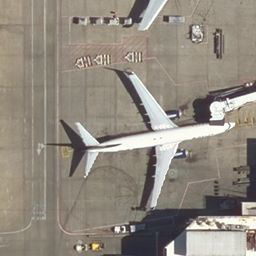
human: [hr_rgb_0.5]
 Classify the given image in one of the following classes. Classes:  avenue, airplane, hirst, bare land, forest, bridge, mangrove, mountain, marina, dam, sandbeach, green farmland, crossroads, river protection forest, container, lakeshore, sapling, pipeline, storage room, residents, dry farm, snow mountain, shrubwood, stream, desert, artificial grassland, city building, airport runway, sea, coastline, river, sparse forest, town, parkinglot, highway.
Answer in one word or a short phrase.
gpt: airplane